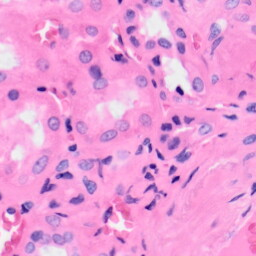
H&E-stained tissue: Kidney